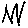
Label: zigzag